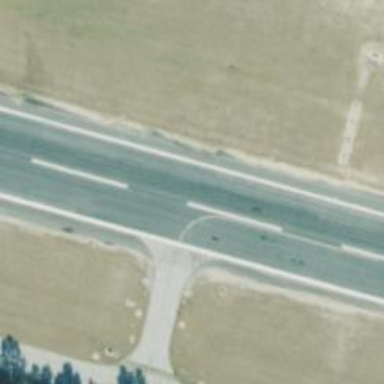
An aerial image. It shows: Image of taxiway at airport.